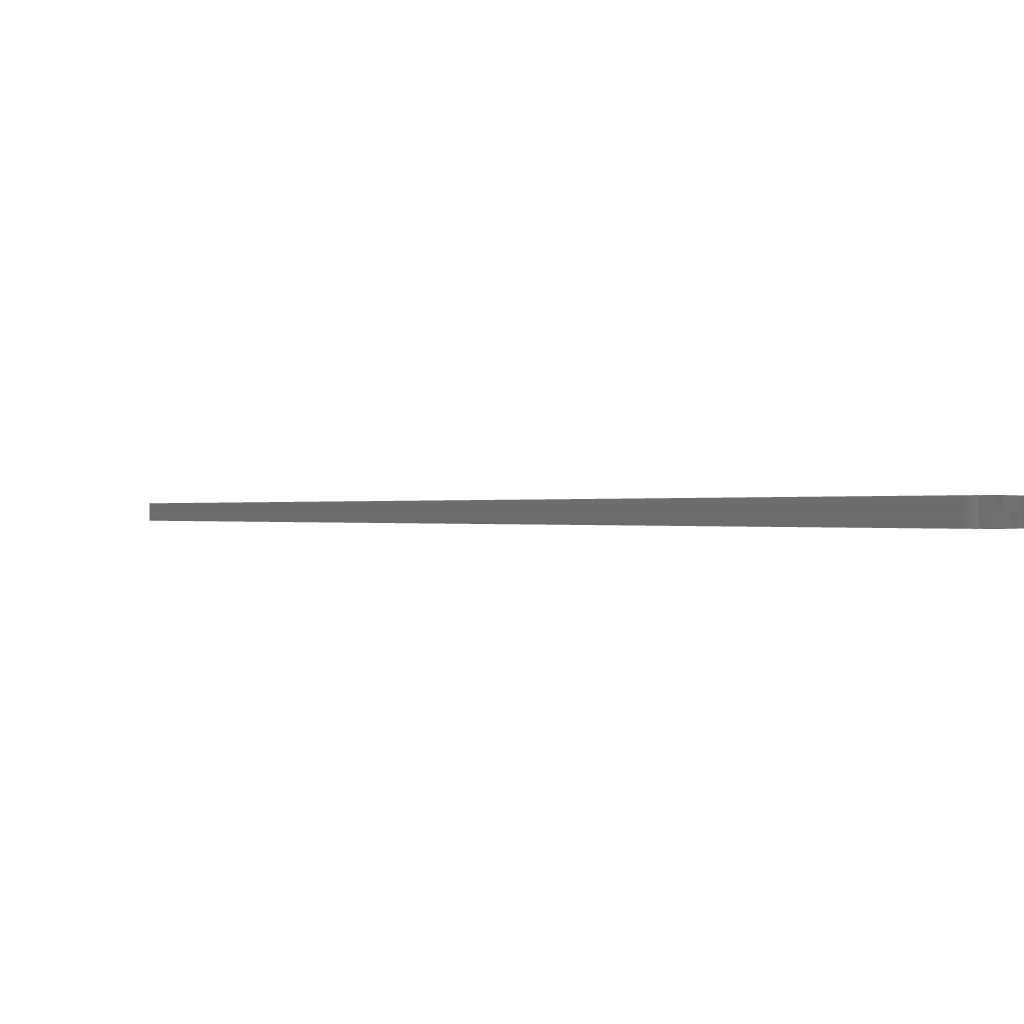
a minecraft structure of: luxurious-villa bad low quality